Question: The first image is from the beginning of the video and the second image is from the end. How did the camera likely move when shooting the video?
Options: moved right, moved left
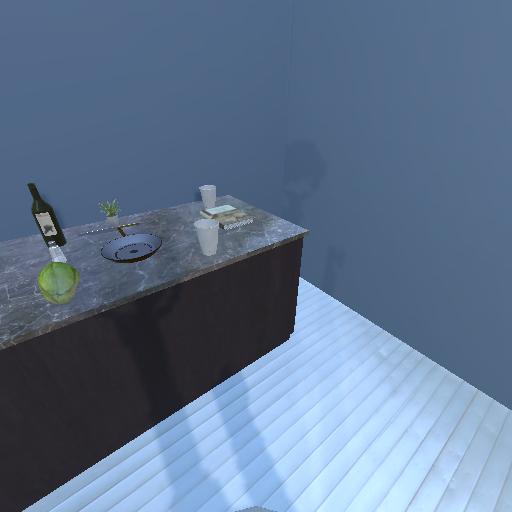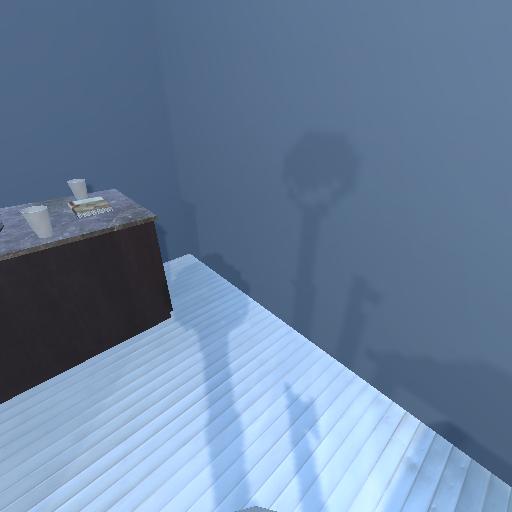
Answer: moved right